Interaction volume radius: 5 \u00c5
Interaction volume height: 20 \u00c5
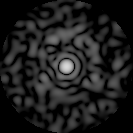
Disorder parameter: 0.8148